Question: So, I've a list with many li items, in each one I've 2DIVs with display:none; I want when it's click on a link to appear divs each one of them to open.
The problem is following when it's clicked on link appear every divs..

HTML
'''
<div class="song-info">
<ul>
<li class="attr"><a href="#" class="lycris">LYCRIS</a>
</li>
<li class="attr"><a href="#" class="credits">CREDITS</a>
</li>
<li class="purchase"><a href="#">BuY</a>
</li>
<li><span class="playyt"></span>
</li>
<li class="track-duration">(4:18)</li>
</ul>
</div>
<!-- /.song-info -->
<div class="cf"></div>
<div class="container-lycris"> <a href="http://www.nirvana.com">Nirvana</a> Nevermind</div>
<div class="container-credits"> <a href="http://www.nirvana.com">Nirvana</a> Nevermind</div>
'''
JS
'''
$(document).ready(function(){
$(function(){
var lycris = $(".lycris");
var credits = $(".credits");
$(lycris).click(function(){
$('.container-lycris').toggleClass("block");
});
$(credits).click(function(){
$('.container-credits').toggleClass("block");
});
});
});
'''
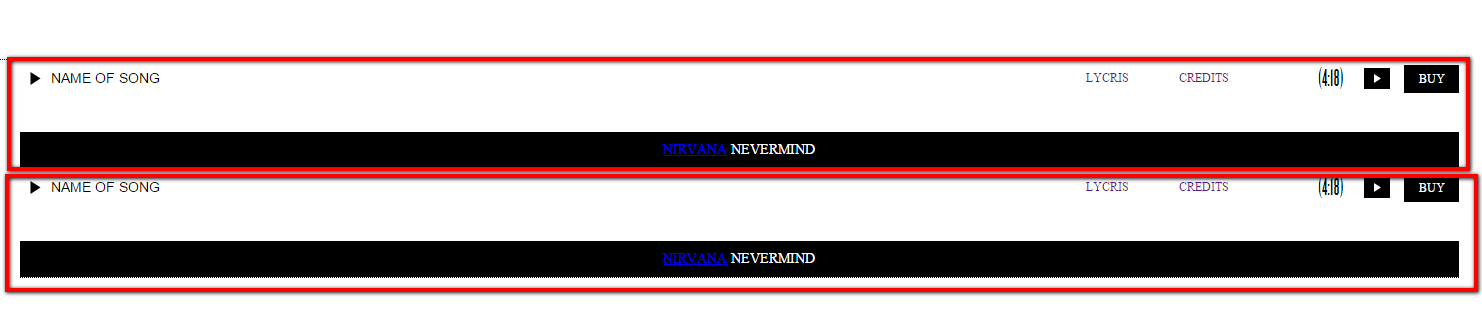
Answer: Assuming that the contents of '.container-lycris' and '.container-credits' is actually just you given them different names to identify between the two (your description implies everything is actually named the same), you need to specify the target from another. Easily doable with the 'data' attribute.
'''
$(document).ready(function() {
$(function() {
var lycris = $(".lycris");
$(lycris).click(function() {
$('*[data-id="' + $(this).data('tar') + '"]').toggleClass("block");
});
});
});
'''
'''
.container-lycris {
display: none;
}
.block {
display: block;
}
'''
'''
<div class="song-info">
<ul>
<li class="attr"><a class="lycris" data-tar="1" href="#">LYCRIS</a></li>
<li class="attr"><a class="lycris" data-tar="2" href="#">CREDITS</a></li>
<li class="purchase"><a href="#">BuY</a></li>
<li><span class="playyt"></span></li>
<li class="track-duration">(4:18)</li>
</ul>
</div><!-- /.song-info -->
<div class="cf"></div>
<div data-id="1" class="container-lycris">
<a href="http://www.nirvana.com">Nirvana</a> Nevermind 1
</div>
<div data-id="2" class="container-lycris">
<a href="http://www.nirvana.com">Nirvana</a> Nevermind 2
</div>
'''
JSFiddle: <URL>
Since the functionality is identical between the two 'click()' functions you had, just use the same classes and assign different 'data' IDs. No reason to make two functions that do the exact same thing.
I hope this helps. ^^